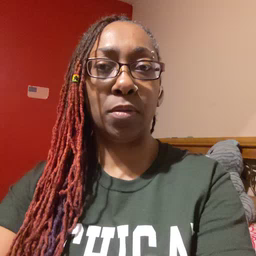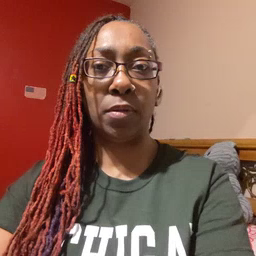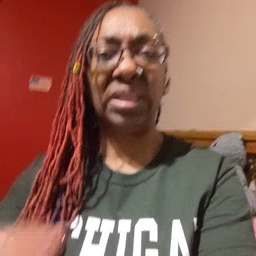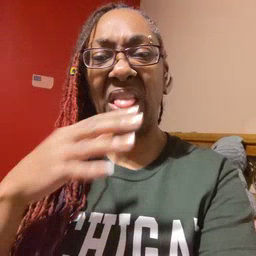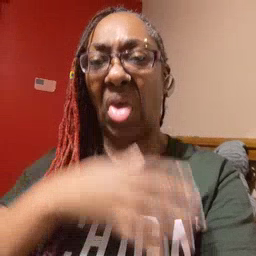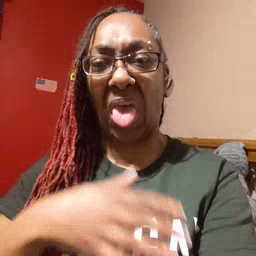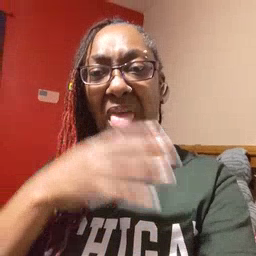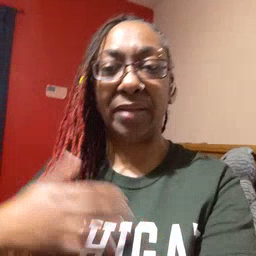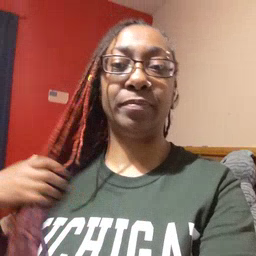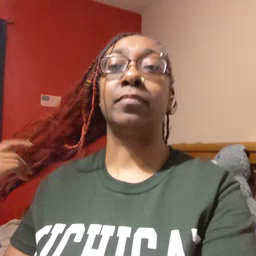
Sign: yucky